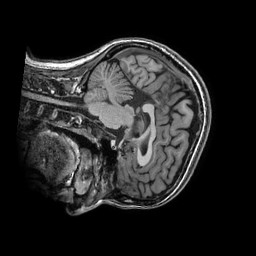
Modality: T1w
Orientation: sagittal
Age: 25
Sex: female
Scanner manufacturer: ge
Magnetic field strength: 3 T
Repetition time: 0.008844 s
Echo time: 0.00378 s